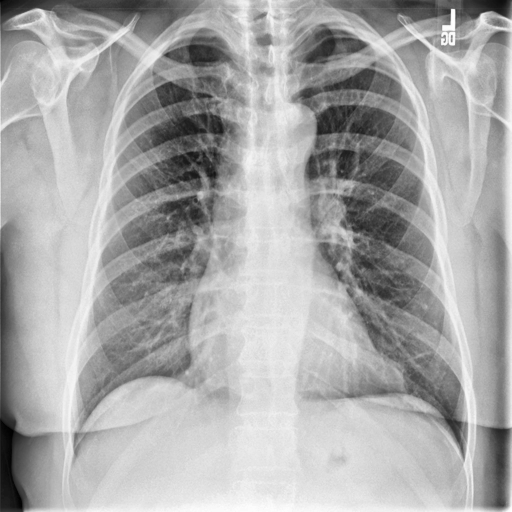
Finding: NORMAL